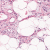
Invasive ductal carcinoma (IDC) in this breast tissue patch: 1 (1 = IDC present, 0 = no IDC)